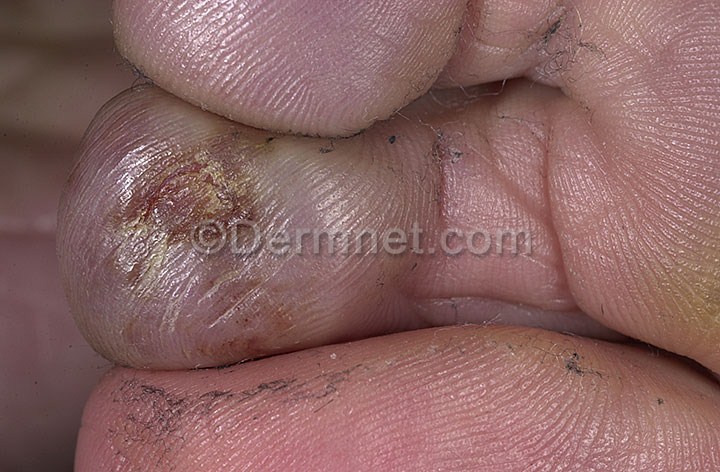
Disease: Lupus and other Connective Tissue diseases